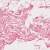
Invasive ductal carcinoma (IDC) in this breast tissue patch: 0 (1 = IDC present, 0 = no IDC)